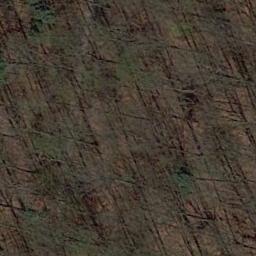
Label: forest